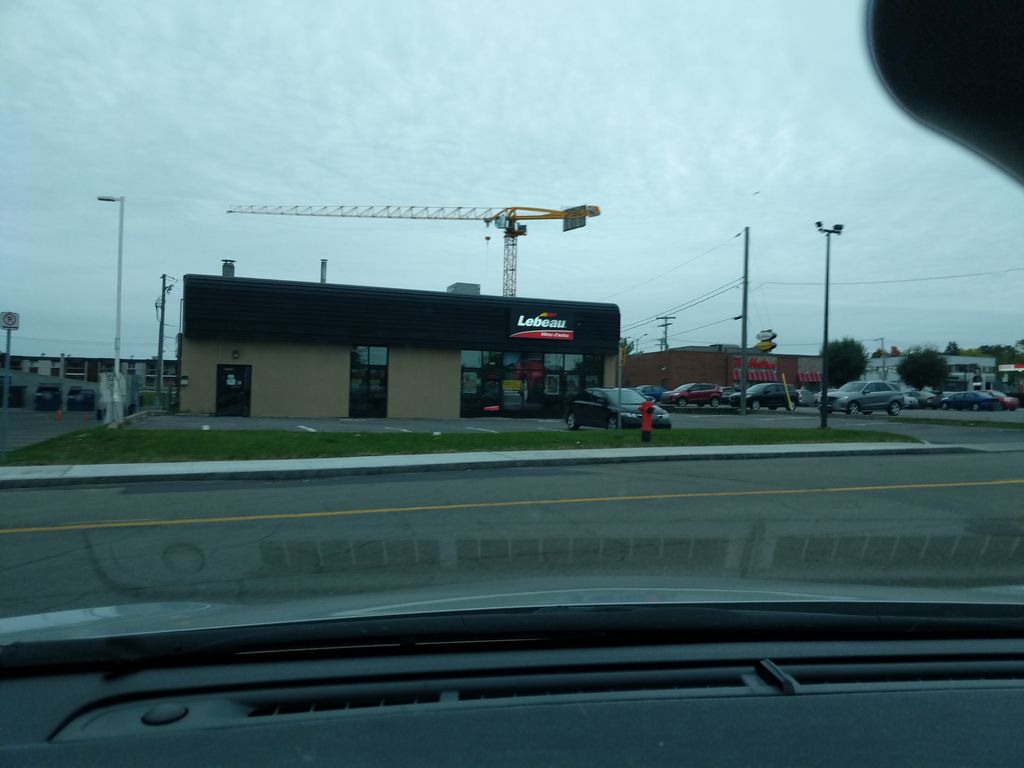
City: quebec_city